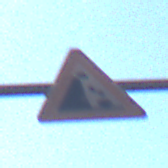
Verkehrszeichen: SteinschlagLinks
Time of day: MorningAfternoon
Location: Outdoor (Urban)
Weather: Clear
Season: NotSpecified
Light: Natural